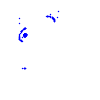
Particle: proton